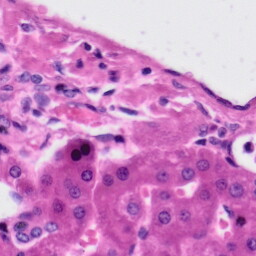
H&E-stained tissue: Liver